Question: I have one problem with text overflow.
I have searched all the topics about this problem and tried everything but none work for me(android:singleLine etc..).
To be more specific,text is showing in a single line,in textview,in listview even in alert dialog without custom layout.
The strange fact is that in alert dialog is showing only the first time,if i open again the dialog its ok.But the problem persists in lists and textviews......
The most strange part is that sometimes text is overflowing even in other AVD but later are OK,but in QHD and in my phone(HTC DESIRE) is overflowing.
One layout of the many layouts that have problem is that:
'''
<?xml version="1.0" encoding="utf-8"?>
<LinearLayout xmlns:android="http://schemas.android.com/apk/res/android"
android:layout_width="fill_parent"
android:layout_height="fill_parent"
android:orientation="vertical" >
<ListView
android:id="@+id/ListView01"
android:layout_width="fill_parent"
android:layout_height="0dp"
android:layout_weight="1"
android:background="@android:color/transparent"
android:cacheColorHint="@android:color/transparent"
android:fadingEdge="none"
android:fastScrollEnabled="true" >
<!-- Preview: listitem=@layout/listview -->
</ListView>
</LinearLayout>
'''
This problem appeared now,i didnt have it before...i dont know what is causing this because i have update ADT Tools,JDK and i replace my custom Action Bar with ActionBarCompat from ApiDemos.
What is should do?Why this is happening?Maybe is ActionBarCompat fault??
I have attached a screenshot of dialog overflow problem(1 of 2)

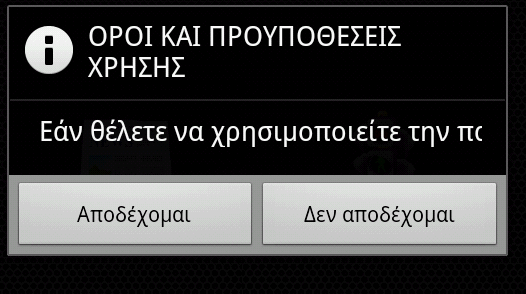
Answer: I found the solution.It was the ActionBarCompat from <URL> and i hope to fix that soon!The problem is that i changed
'''
<style name="AppTheme" parent="android:style/Theme.Light">
to
<style name="AppTheme" parent="android:style/Theme.Holo">
'''
in styles.xml and cause that bug.